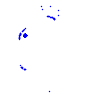
Particle: proton